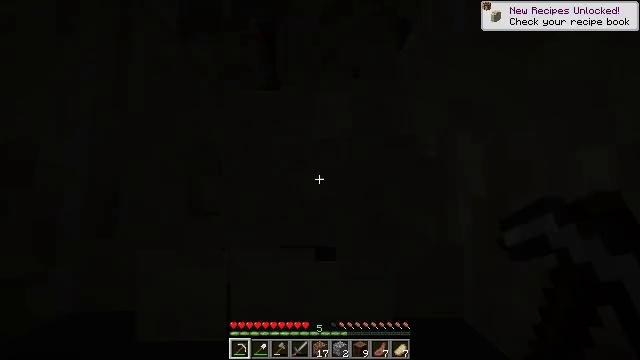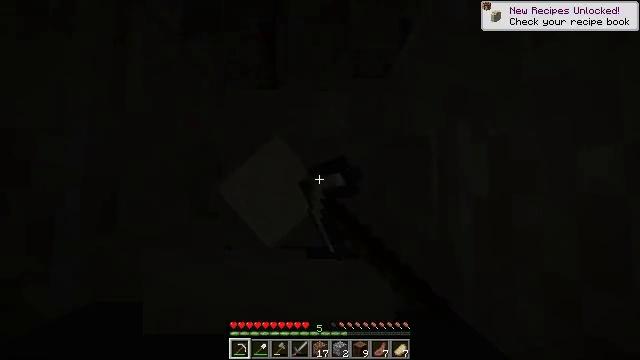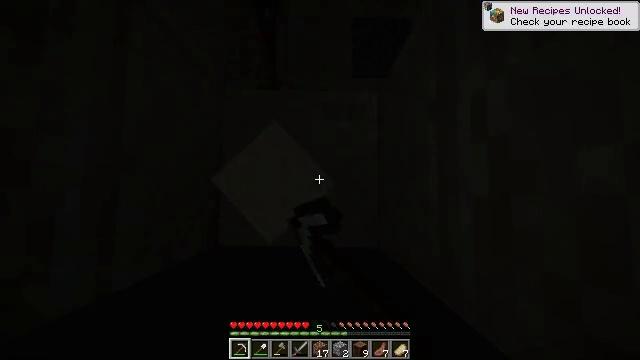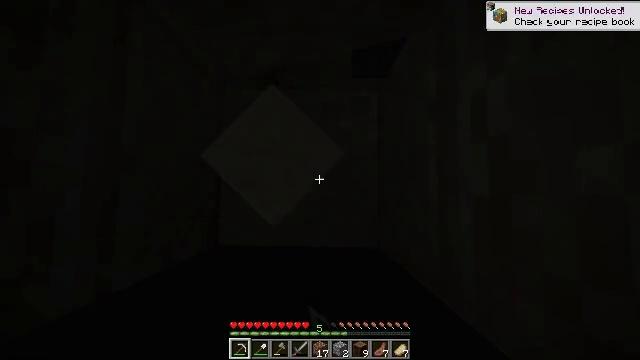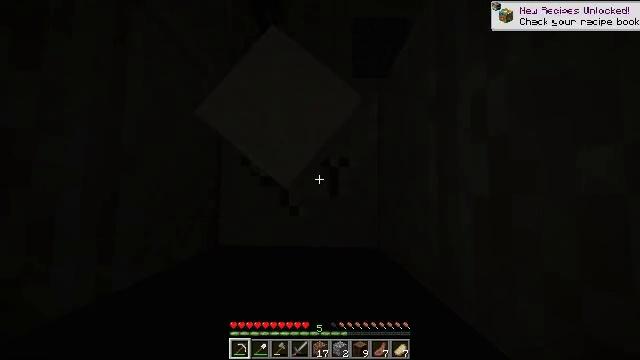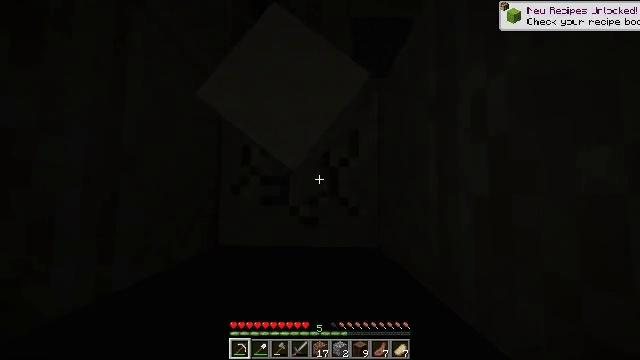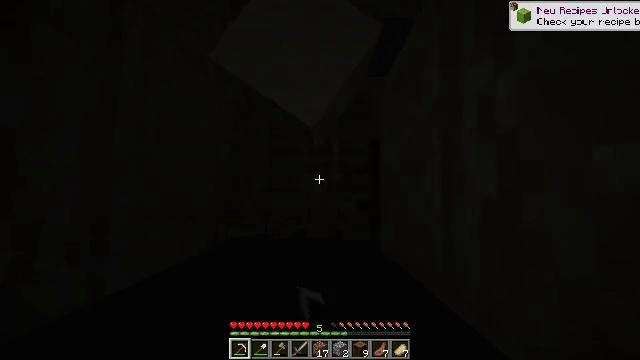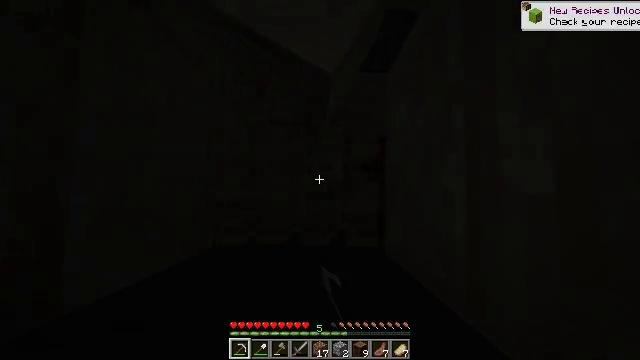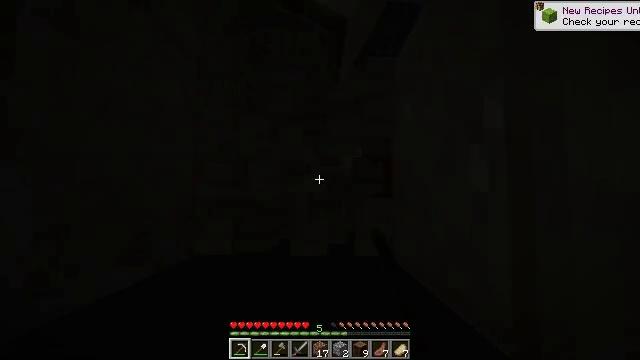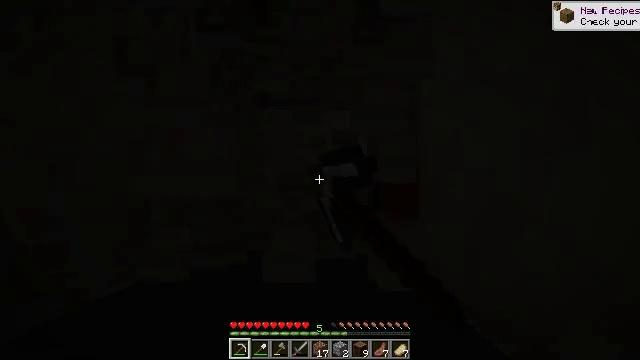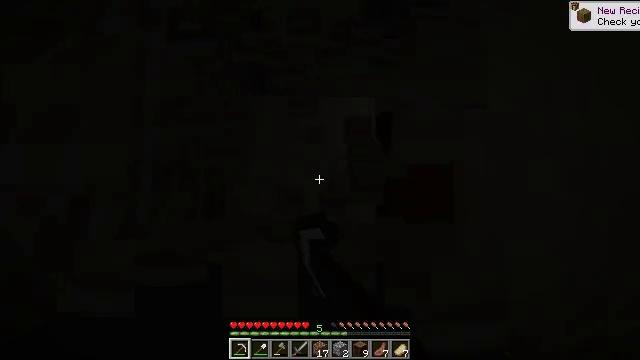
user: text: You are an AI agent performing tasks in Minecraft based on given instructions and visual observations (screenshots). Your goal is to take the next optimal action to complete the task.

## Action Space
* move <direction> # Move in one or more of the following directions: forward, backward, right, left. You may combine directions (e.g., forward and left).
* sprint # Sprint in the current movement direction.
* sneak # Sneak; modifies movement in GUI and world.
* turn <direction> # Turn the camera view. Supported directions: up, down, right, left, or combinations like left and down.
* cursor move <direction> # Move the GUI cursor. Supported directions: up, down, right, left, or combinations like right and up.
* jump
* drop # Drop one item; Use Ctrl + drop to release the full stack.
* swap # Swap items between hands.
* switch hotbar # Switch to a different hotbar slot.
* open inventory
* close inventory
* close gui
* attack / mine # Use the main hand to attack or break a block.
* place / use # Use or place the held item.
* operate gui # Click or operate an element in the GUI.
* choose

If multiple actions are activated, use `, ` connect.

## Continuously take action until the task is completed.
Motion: motion action
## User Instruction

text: Gather the chiseled sandstone from the desert temple.
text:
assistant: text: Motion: attack / mine
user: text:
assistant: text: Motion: attack / mine
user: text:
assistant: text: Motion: attack / mine
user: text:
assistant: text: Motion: attack / mine
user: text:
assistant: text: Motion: attack / mine
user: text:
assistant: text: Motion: attack / mine
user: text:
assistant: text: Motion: attack / mine
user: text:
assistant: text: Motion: attack / mine
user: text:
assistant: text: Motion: attack / mine
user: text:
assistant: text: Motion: attack / mine
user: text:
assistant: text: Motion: attack / mine